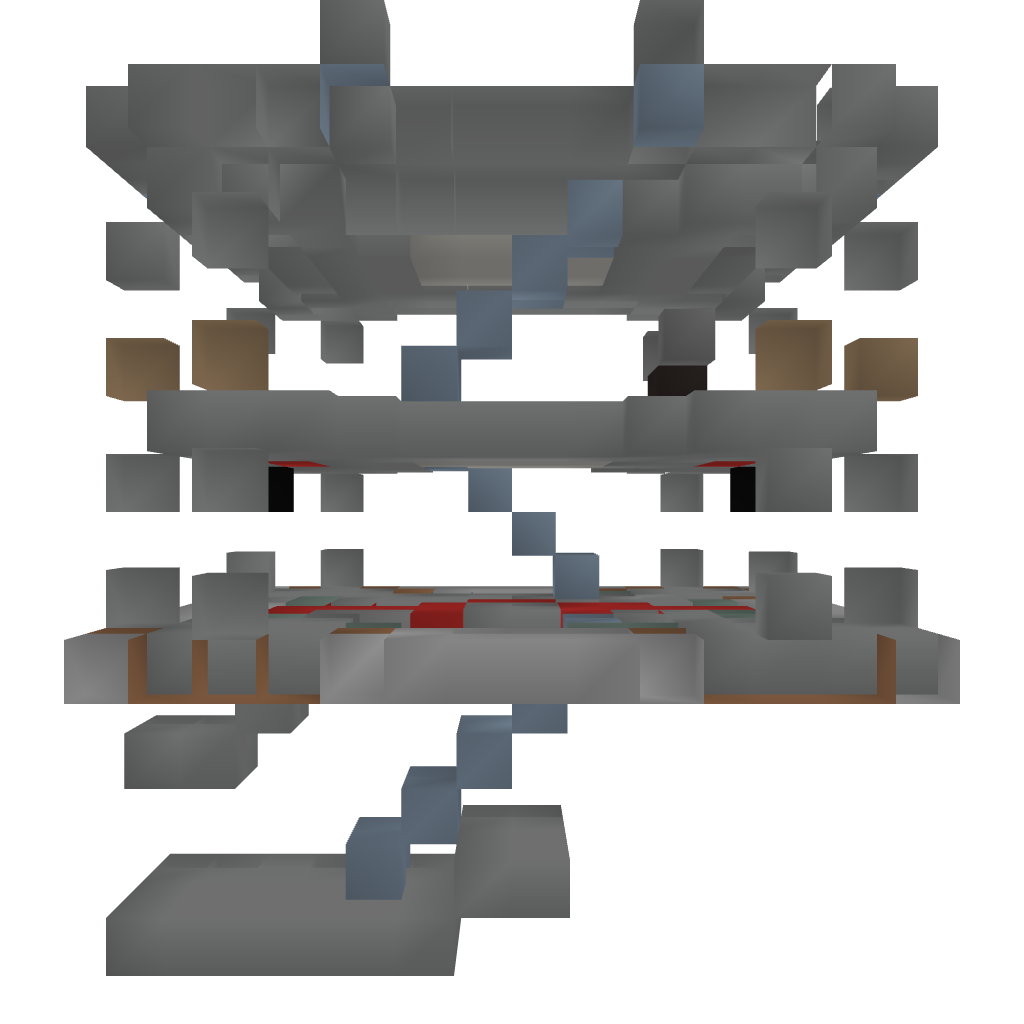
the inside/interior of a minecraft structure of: PvP Tower [Red]